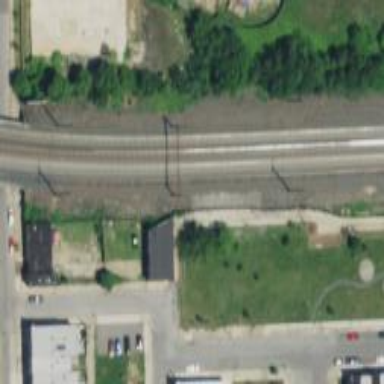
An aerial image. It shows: Railway track with contact lines for electrification.